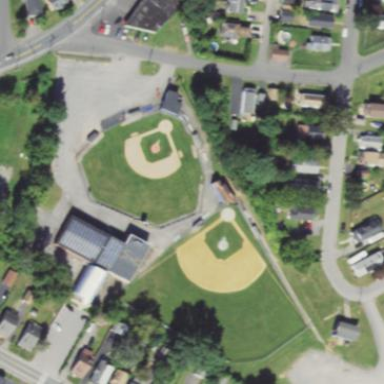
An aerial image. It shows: Baseball pitch for leisure and sports activities.